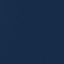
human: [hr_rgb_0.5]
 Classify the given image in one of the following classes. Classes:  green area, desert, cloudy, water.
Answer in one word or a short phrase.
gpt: water